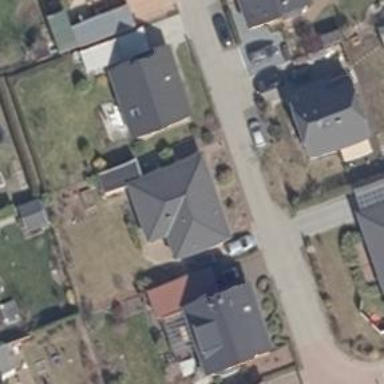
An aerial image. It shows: Detached building with hipped roof shape.